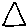
Label: triangle